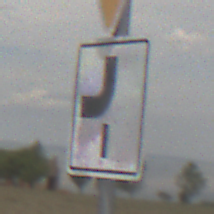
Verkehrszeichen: VerlaufVorfahrtsstrasse7
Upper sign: VorfahrtGewaehren
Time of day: Midday
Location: Outdoor (Nature)
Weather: PartlyCloudy
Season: NotSpecified
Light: Natural